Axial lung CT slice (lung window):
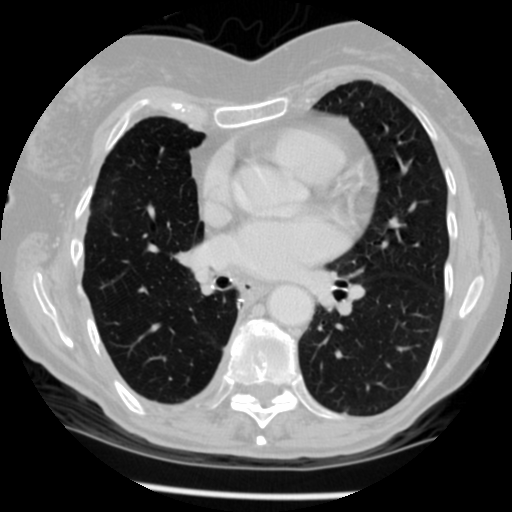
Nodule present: no